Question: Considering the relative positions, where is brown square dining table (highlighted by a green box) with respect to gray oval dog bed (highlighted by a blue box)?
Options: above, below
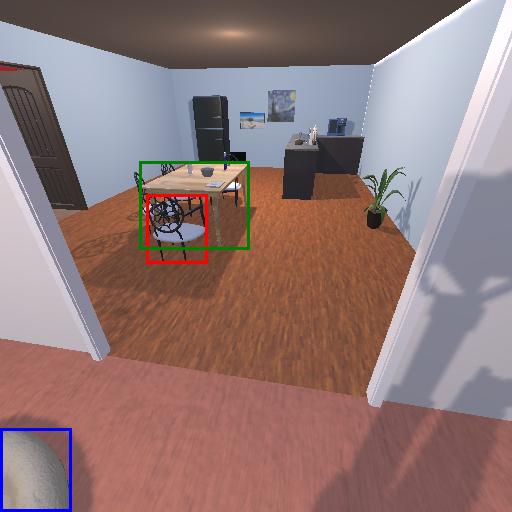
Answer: above